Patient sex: M
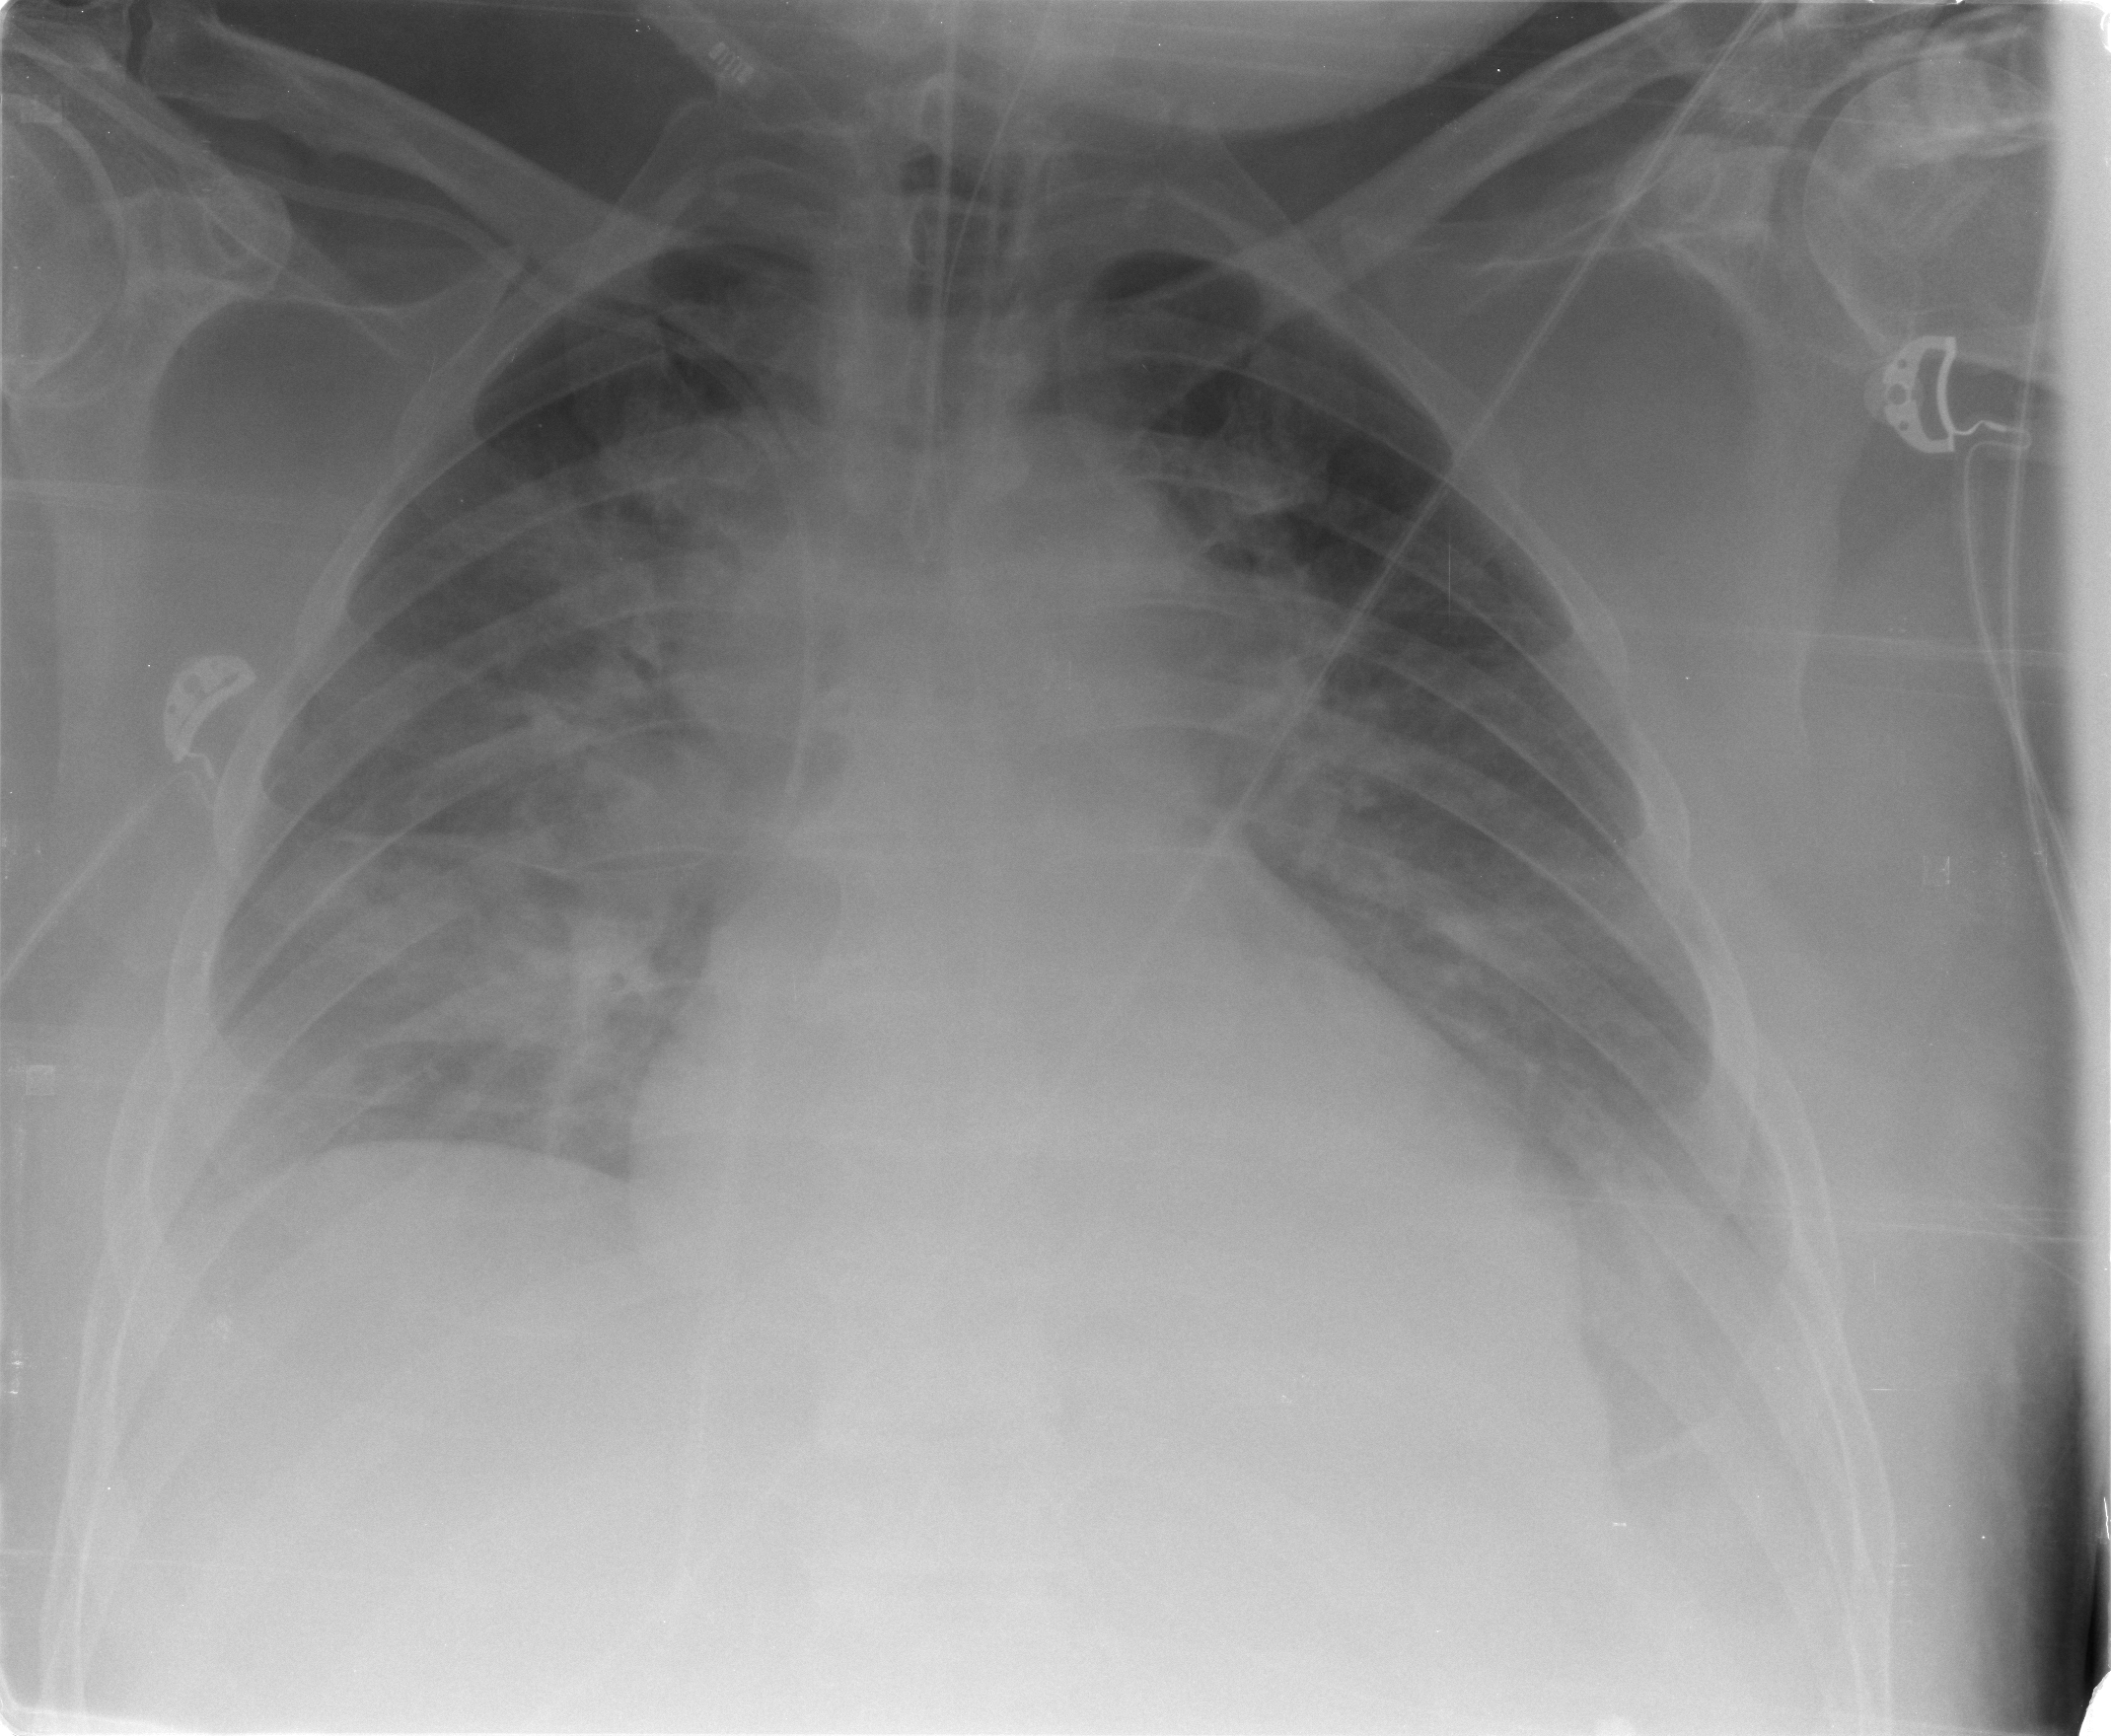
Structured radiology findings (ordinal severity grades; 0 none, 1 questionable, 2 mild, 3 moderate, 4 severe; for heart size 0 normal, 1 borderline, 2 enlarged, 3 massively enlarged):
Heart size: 1
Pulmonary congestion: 3
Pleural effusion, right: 2
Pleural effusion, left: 3
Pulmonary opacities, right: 2
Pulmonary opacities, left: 2
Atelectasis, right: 2
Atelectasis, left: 2